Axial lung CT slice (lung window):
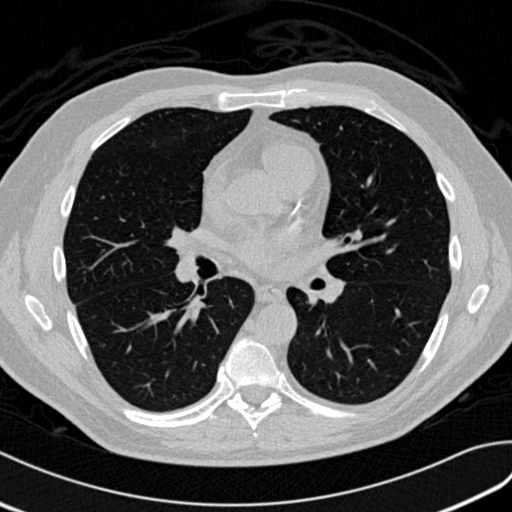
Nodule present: no